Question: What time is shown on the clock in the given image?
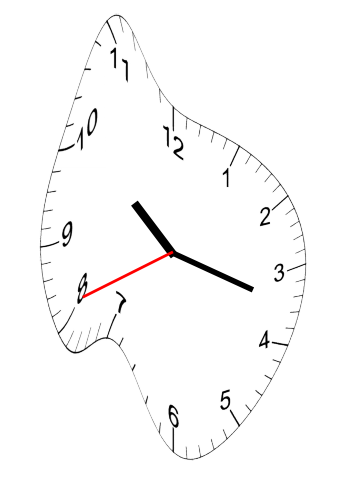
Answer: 10:17:41